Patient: sex M, age 64
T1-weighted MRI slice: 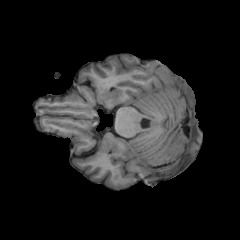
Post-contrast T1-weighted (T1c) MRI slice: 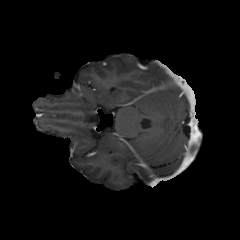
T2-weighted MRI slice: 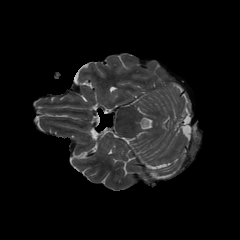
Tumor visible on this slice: no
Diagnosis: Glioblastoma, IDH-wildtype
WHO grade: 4